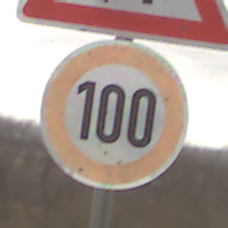
Verkehrszeichen: Geschwindigkeit100
Zusatzzeichen oben: Gegenverkehr
Umgebung: Outdoor, Nature
Tageszeit: Midday
Wetter: Overcast
Licht: Natural
Jahreszeit: NotSpecified
Kontrast: LowContrast